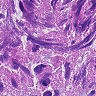
Metastatic tissue present: yes